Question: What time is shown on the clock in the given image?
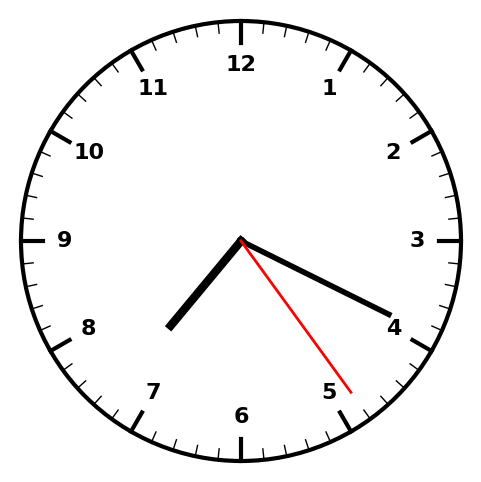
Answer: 07:19:24